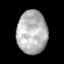
Tissue: skin
Cell type: Epithelial cells
Senescence score: 0.9123
Nuclear area (px): 1274
Mean DAPI intensity: 178.987